Question: using 'zh-cn' for my language.
browser is Chrome, and chinese characters appear on other websites, and on other parts of this my site. i'm not sure what the problem is.
any help is appreciated :)

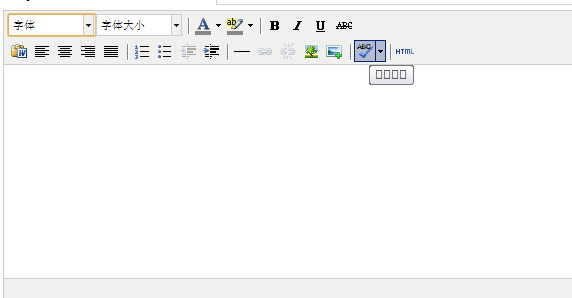
Answer: Check if tooltips show up on firefox. If they do then the fix is as follows.
(assuming windows)
Control Panel -> Region and Language -> Administrative -> Change System Locale -> Change to locale you need (For me it was Chinese (Simplified).) -> Restart system
All tooltips should show up afterwords.